Field crop: maize
Growth stage: 2
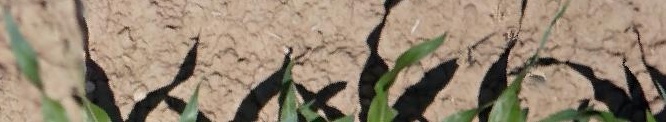
Species: maize